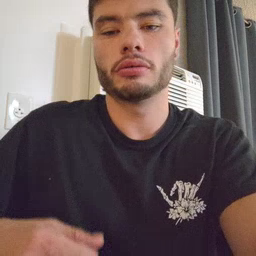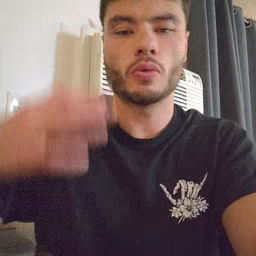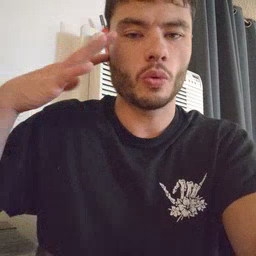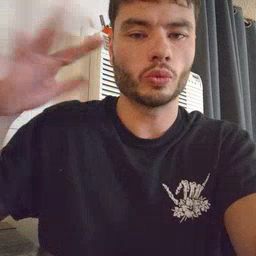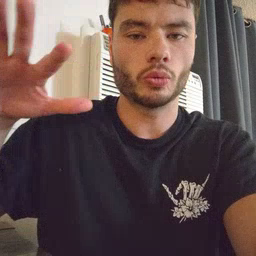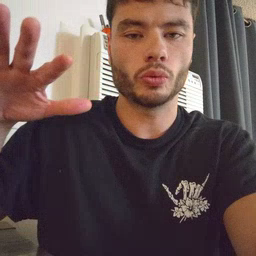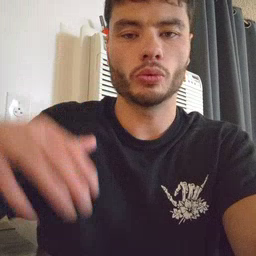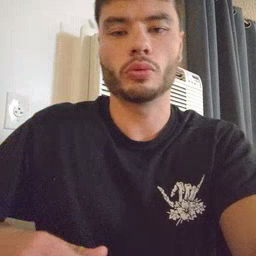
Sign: noisy